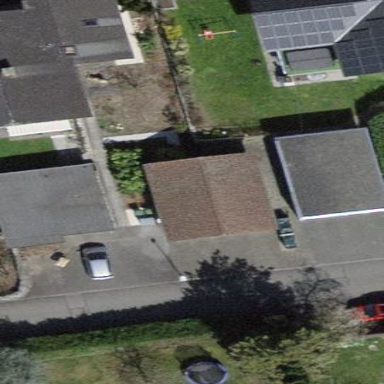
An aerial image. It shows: Building with tiled roof.